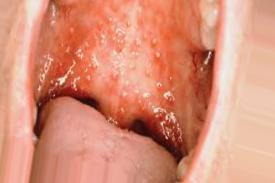
Condition: Mouth Ulcer